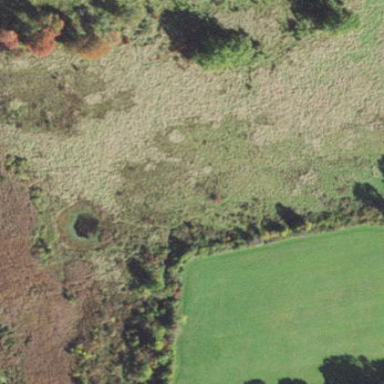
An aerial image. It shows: Marsh wetland.